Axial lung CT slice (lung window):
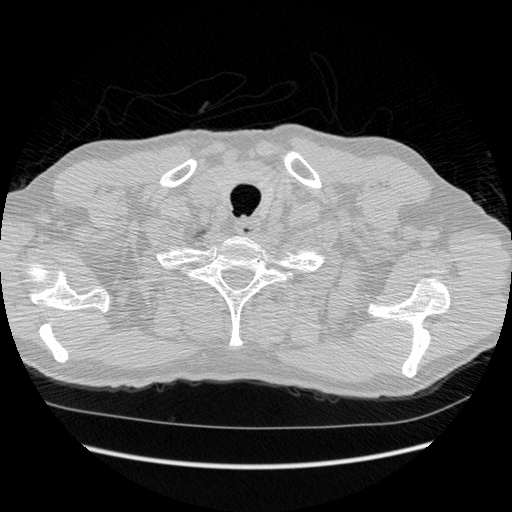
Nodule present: no